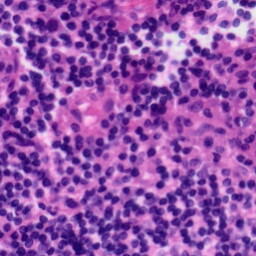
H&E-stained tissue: Tonsil